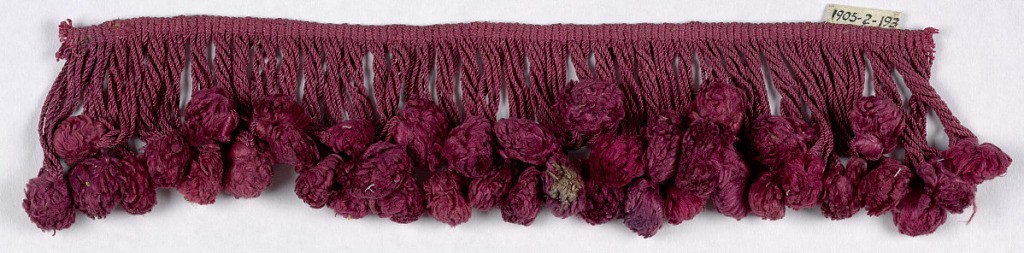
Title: Fringe
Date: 16th century
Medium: silk Technique: plain weave
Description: Red fringe with a heading, looped skirt threads and red tufts.